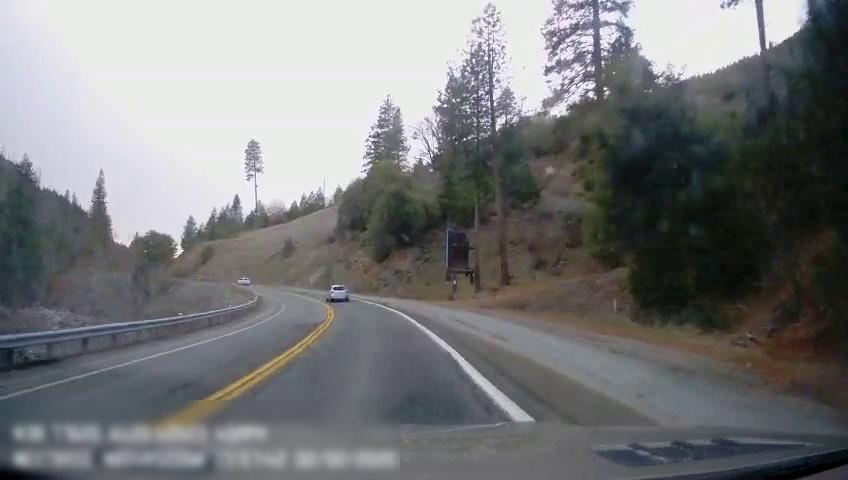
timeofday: Day
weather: Cloudy
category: Drivable Space
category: Vehicles | Car
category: Vehicles | SUV
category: Lanes | Current Lane
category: Lanes | Current Lane
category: Lanes | Opposite Lane